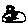
Label: car